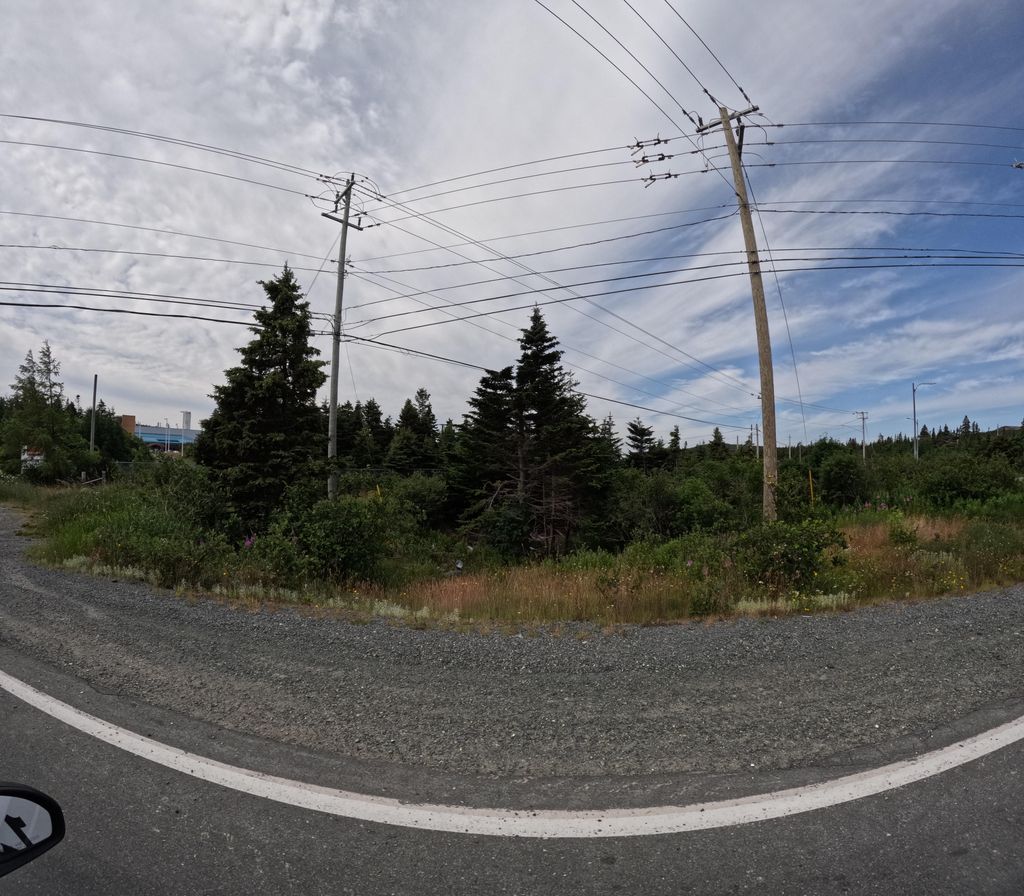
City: st_johns